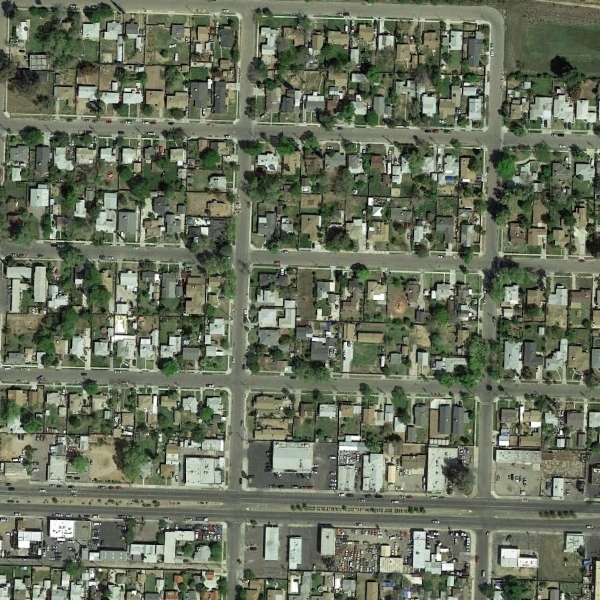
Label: DenseResidential